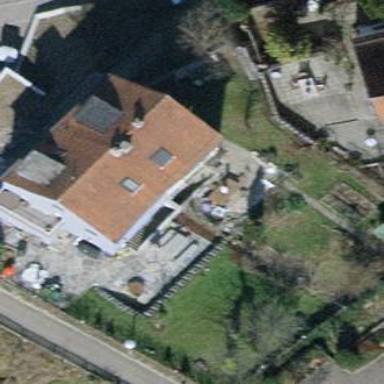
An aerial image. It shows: Building with tiled roof.